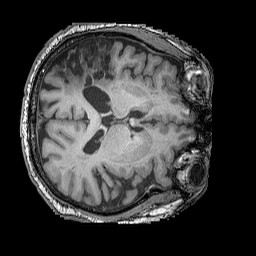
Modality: T1w
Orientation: axial
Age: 70
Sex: male
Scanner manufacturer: siemens
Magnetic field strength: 3 T
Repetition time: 2.25 s
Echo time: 0.00411 s